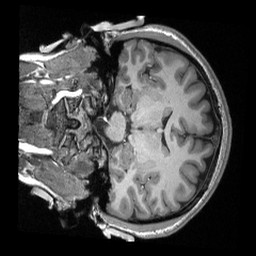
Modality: T1w
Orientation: coronal
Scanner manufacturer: siemens
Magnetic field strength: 3 T
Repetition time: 2.3 s
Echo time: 0.00308 s